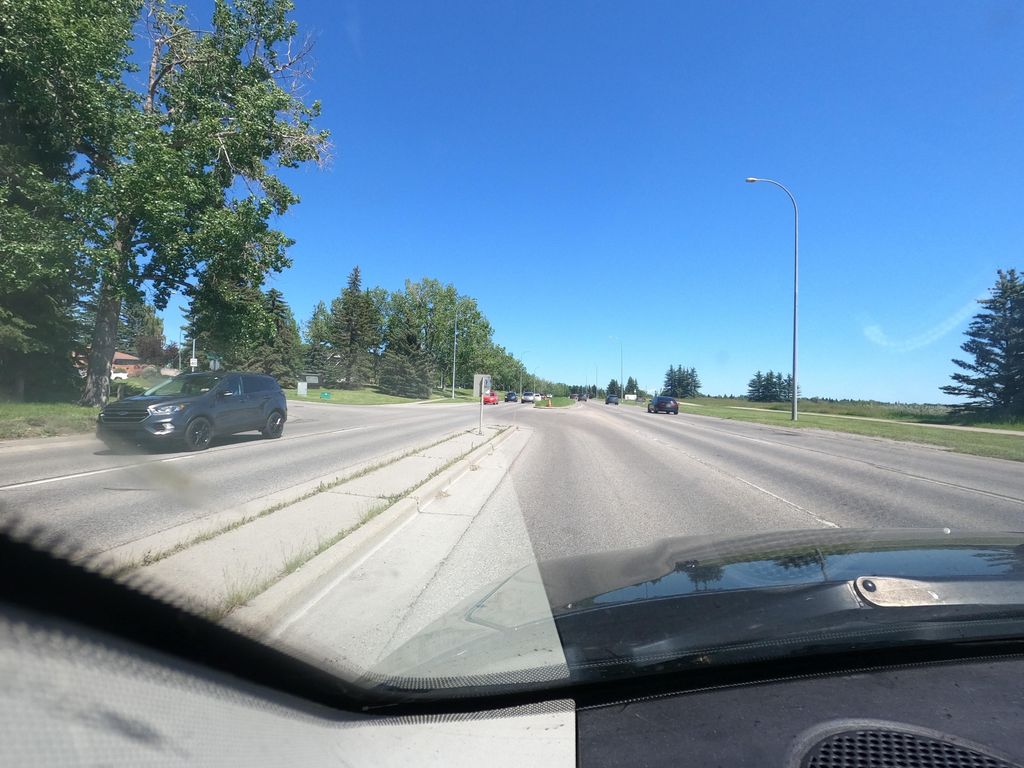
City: calgary